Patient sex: F
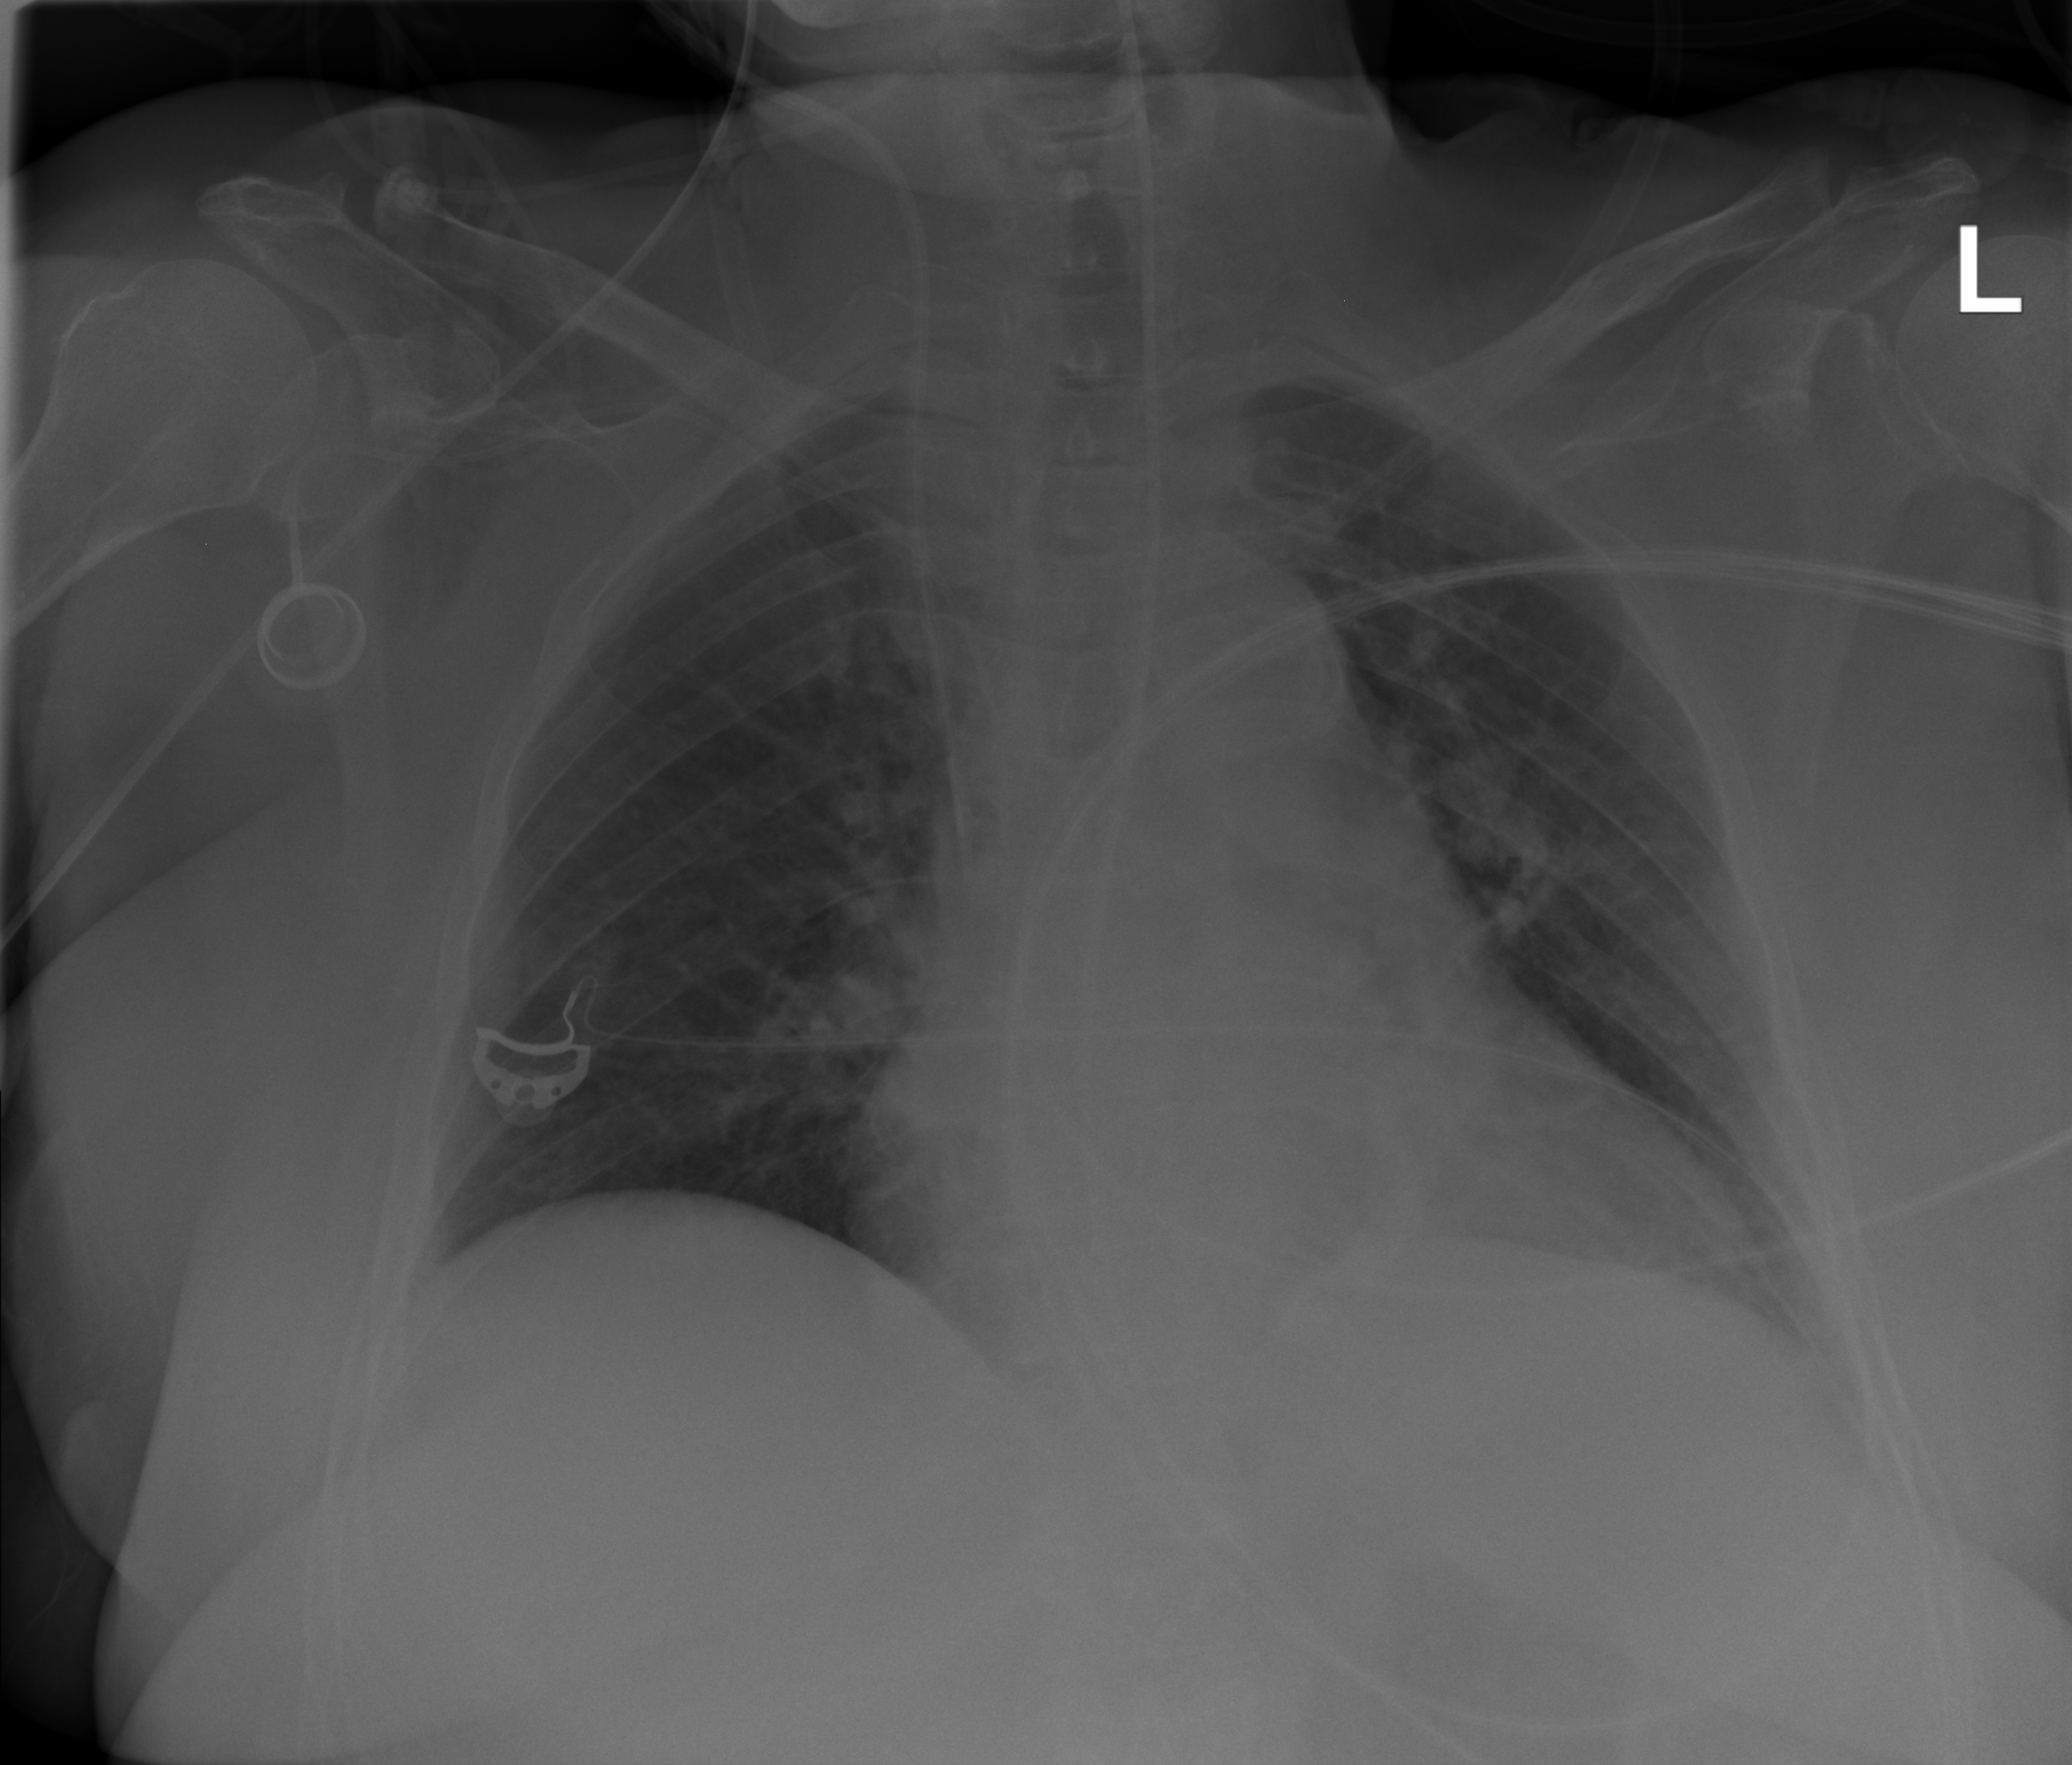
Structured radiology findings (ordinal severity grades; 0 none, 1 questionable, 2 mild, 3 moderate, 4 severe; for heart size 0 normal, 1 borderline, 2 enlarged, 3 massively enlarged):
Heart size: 1
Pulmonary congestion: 0
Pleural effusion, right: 0
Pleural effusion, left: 2
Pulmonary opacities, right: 0
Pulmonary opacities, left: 0
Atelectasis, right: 0
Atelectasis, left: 0